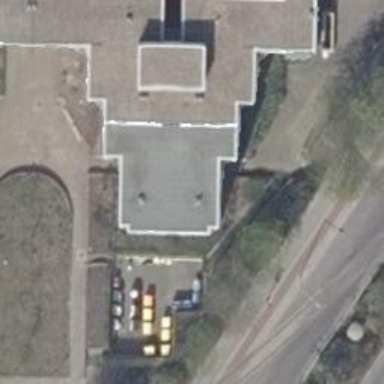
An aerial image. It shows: Footway tunnel passing through building.